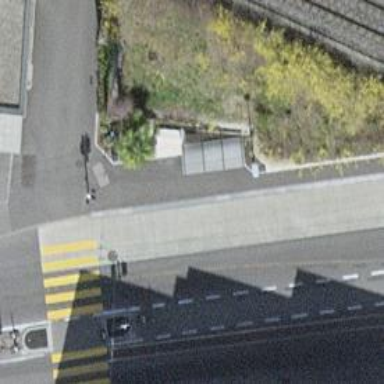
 serving as platform for public transportation."